Interaction volume radius: 10 \u00c5
Interaction volume height: 15 \u00c5
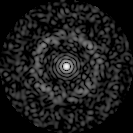
Disorder parameter: 0.8067